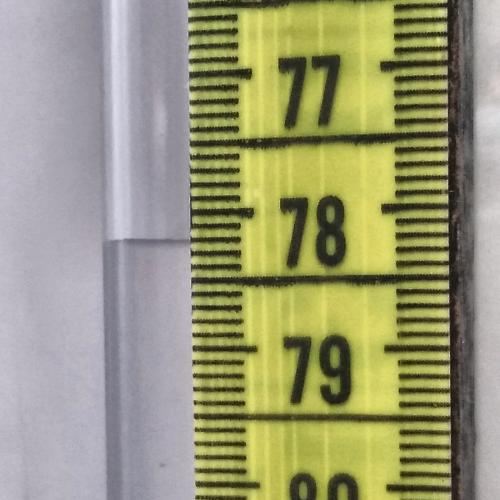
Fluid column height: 78.2 cm